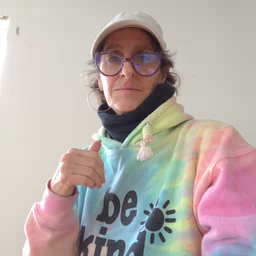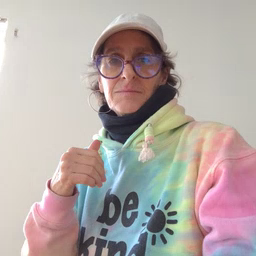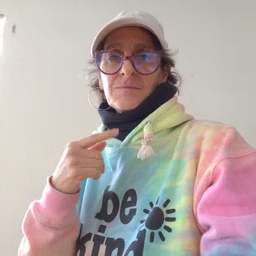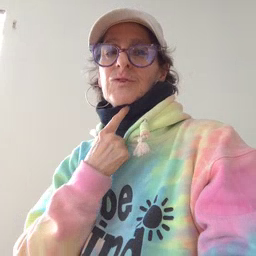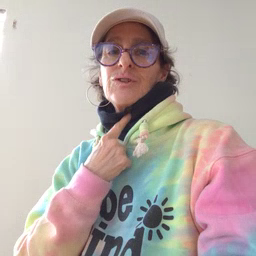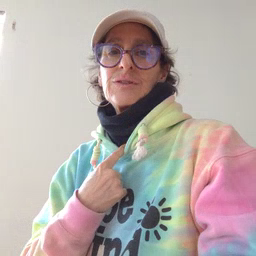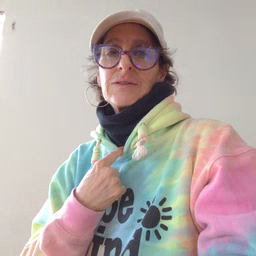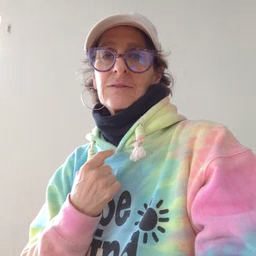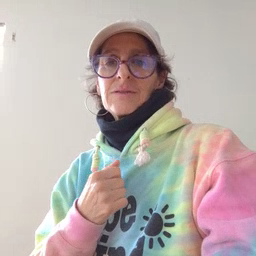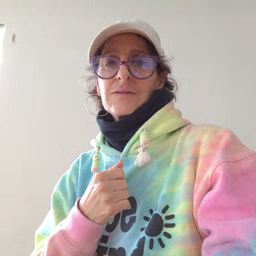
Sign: thirsty